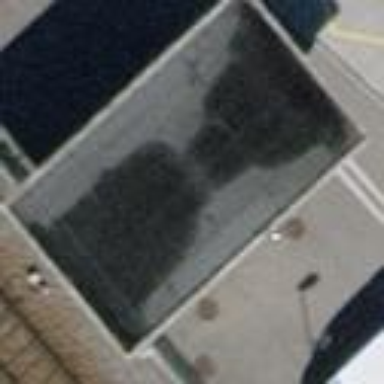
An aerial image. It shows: View of roof of building.